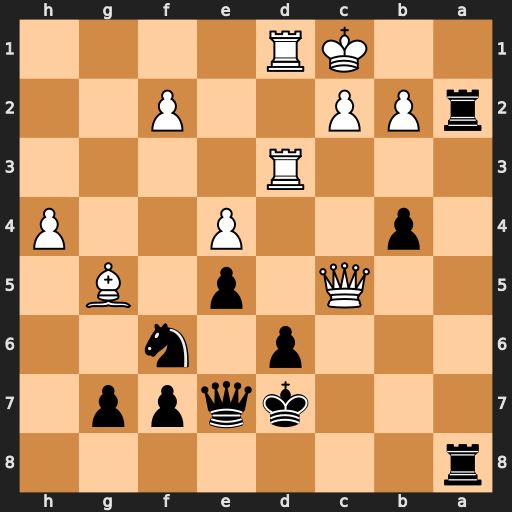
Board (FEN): r7/3kqpp1/3p1n2/2Q1p1B1/1p2P2P/3R4/rPP2P2/2KR4
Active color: b
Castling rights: -
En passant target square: -
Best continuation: Ra1+ Kd2 Nxe4+ Ke2 Nxc5